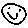
Label: smiley face